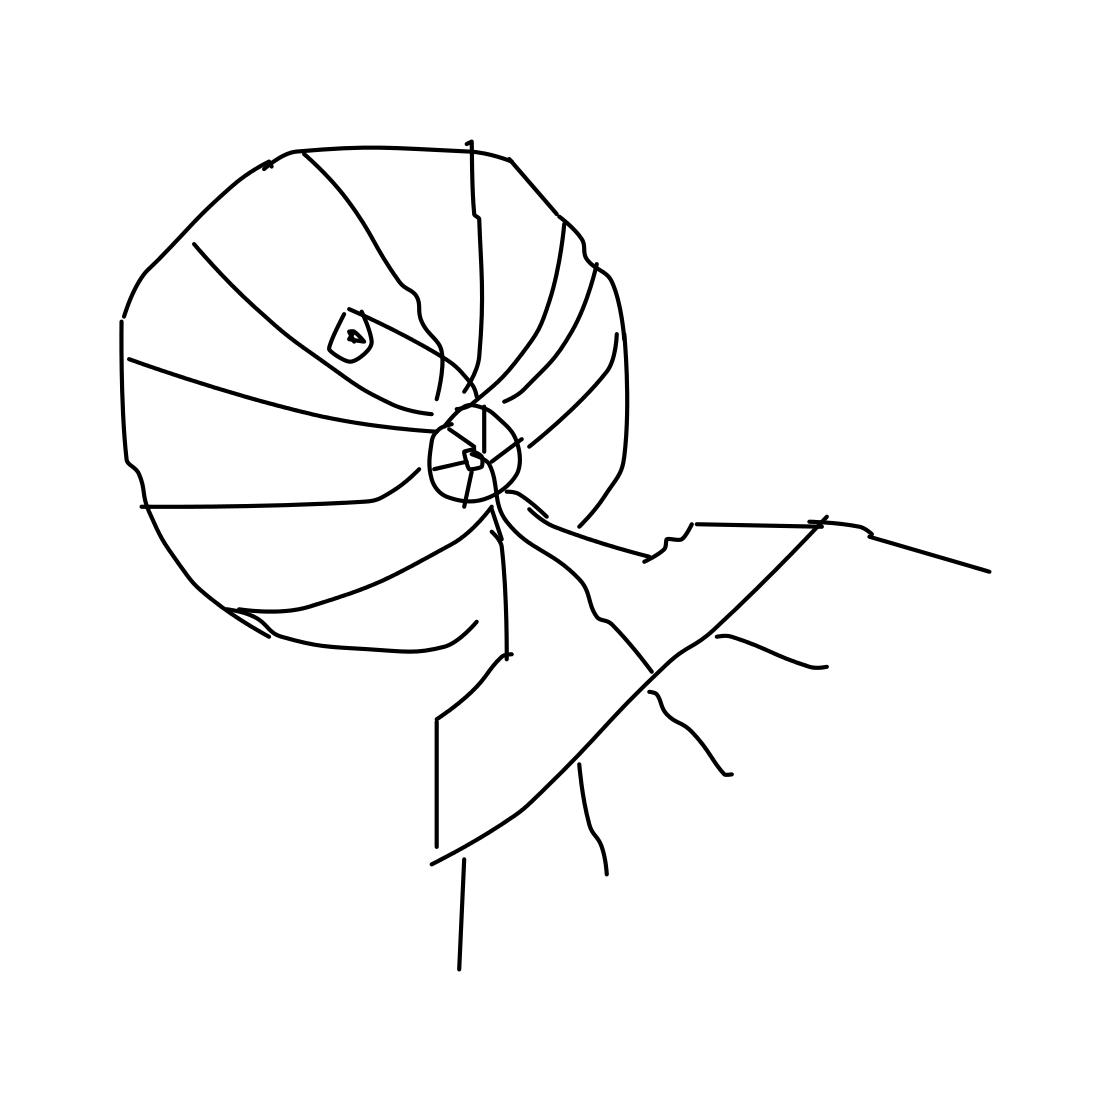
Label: satellite dish